Question: I just started learning VBA and I am trying to get an if and loop function to work together.
I basically want to search for @ in column A and if there is @ then = ok, if not= "not valid".
I get it to work for one row but to loop it for an entire column. Please kindly advise.
ps. please be indulgent with my ugly first timer code.
Thank you in advance,
Christine
'''
Sub help()
Dim email As String
email = InStr(email, "@")
Do While email = InStr(email, "@")
Cells(email, 1).Value = email
If email = 0 Then
Cells(email, 1).Offset(, 1).Value = "Not valid"
Else
Cells(email, 1).Offset(, 1).Value = "ok"
End If
Loop
End Sub
'''

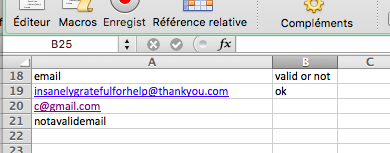
Answer: You can set a range, then loop through that range:
'''
Sub help()
Dim email As String
Dim rng As Range, cel As Range 'New
Dim lastRow as Long 'New
lastRow = Range("A"& rows.count).End(xlUp).Row
Set rng = Range("A2:A" & lastRow) 'Adjust as necessary
For Each cel In rng
If InStr(1, cel.Value, "@") > 0 Then
cel.Offset(0, 1).Value = "Ok"
Else
cel.Offset(0, 1).Value = "Not Valid"
End If
' OR as @JohnyL points out, you can do the above in line.
' Just comment out/remove the above 'If' statement and uncomment below
' cel.Offset(0, 1) = IIf(InStr(1, cel.Value, "@") > 0, "Ok", "Not Valid")
Next cel
End Sub
'''
Here's a super-short macro that may work, depending on how your data is laid out:
'''
Sub t()
Dim rng As Range
Set rng = Range("A2:A" & Cells(Rows.Count, 1).End(xlUp).Row)
rng.Offset(0, 1).Formula = "=IF(ISERR(SEARCH(""@"",A2)),""Not Valid"",""Yes"")"
rng.Offset(0, 1).Value = rng.Offset(0, 1).Value
End Sub
'''
Alternatively, you can create a User Defined Function. Enter this code in a Workbook Module:
'''
Function validate_email(cel As Range) As String
If InStr(1, cel.Value, "@") > 0 Then
validate_email = "Valid"
Else
validate_email = "Not Valid"
End If
End Function
'''
And in cell, say 'B20', just do '=validate_email(A20)' and I'll check for you. This has the advantage of being able to be run on any cell, and not have to edit your macro's range(s).
<URL>
Also, just to note, you for this, you can simply use the formula '=IF(ISERR(SEARCH("@",A2)),"Not Valid","Yes")' in Column B and drag down.
And finally, as I mentioned in the comments, this doesn't really check email validity. However, for your question, it works. See <URL> for more ways to check if the email address is proper.